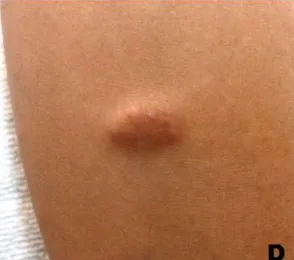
Neurofibroma.
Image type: medical_photograph (skin_photograph)